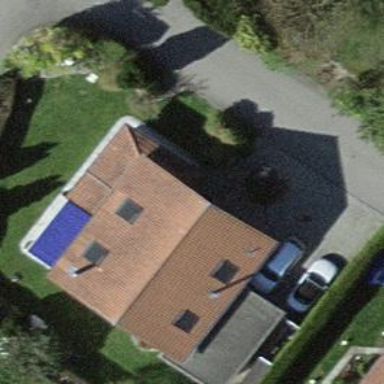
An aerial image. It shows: Detached building.